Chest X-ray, PA view. Patient: 7 years old, sex M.
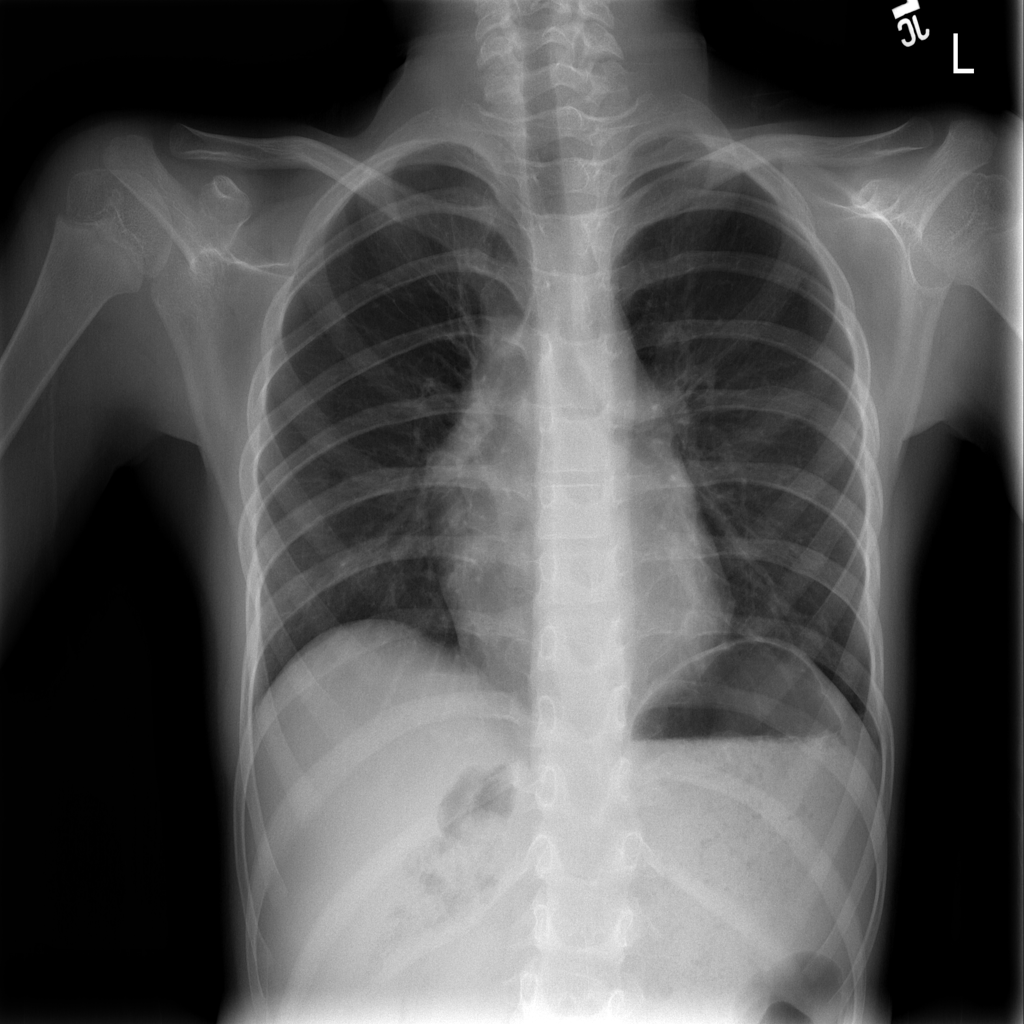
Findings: No Finding